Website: walmart
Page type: review-order
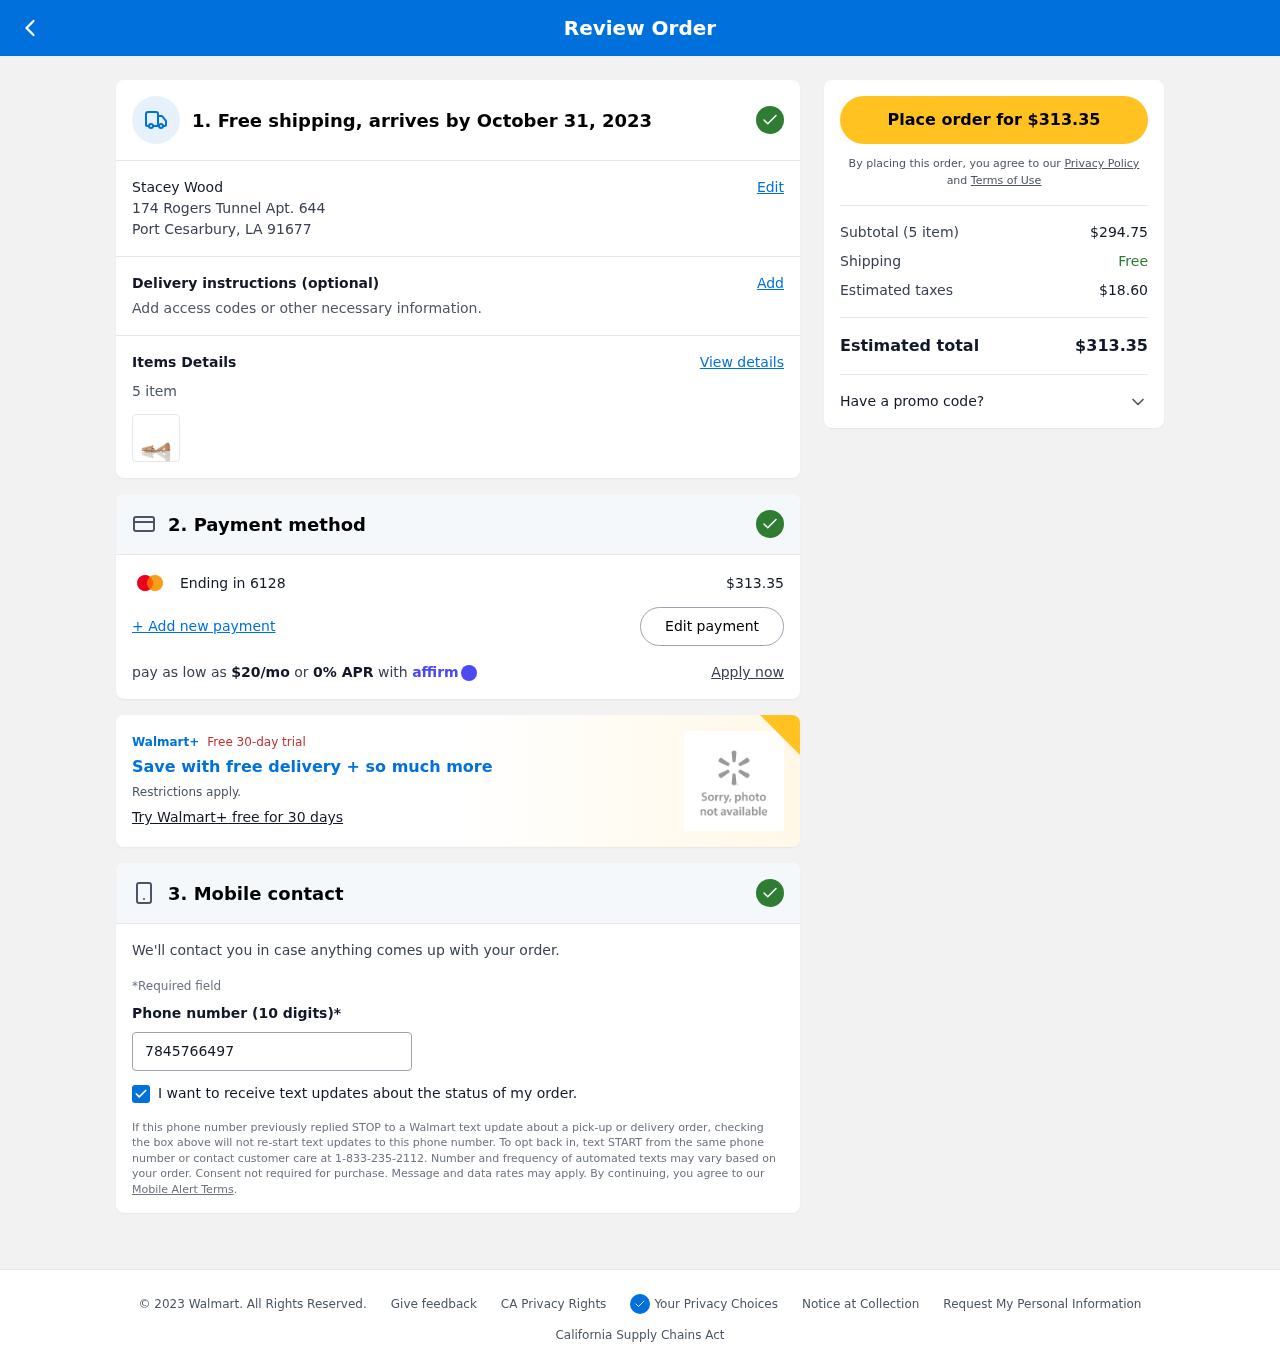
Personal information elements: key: PII_CARD_LAST4
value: Ending in 6128
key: PII_CITY_STATE_ZIP
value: Port Cesarbury, LA 91677
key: PII_FULLNAME
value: Stacey Wood
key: PII_PHONE
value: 7845766497
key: PII_STREET
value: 174 Rogers Tunnel Apt. 644
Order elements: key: ORDER_DELIVERY_DATE
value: October 31, 2023
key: ORDER_NUM_ITEMS
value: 5 item
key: ORDER_NUM_ITEMS
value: Subtotal (5 item)
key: ORDER_TOTAL
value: $313.35
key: ORDER_TOTAL
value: Place order for $313.35
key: ORDER_MONTHLY_PAYMENT
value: $20/mo
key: ORDER_SUBTOTAL
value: $294.75
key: ORDER_TAX
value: $18.60